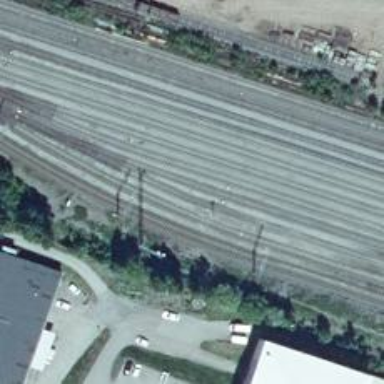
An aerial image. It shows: Railway signal.